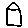
Label: house